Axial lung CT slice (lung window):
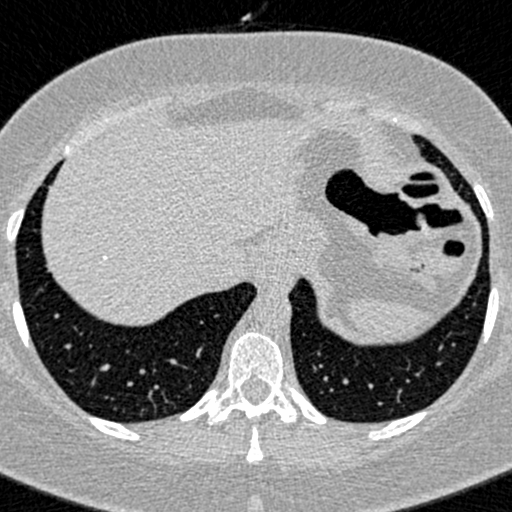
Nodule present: no